Field crop: tomato
Growth stage: 2
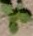
Species: solanum